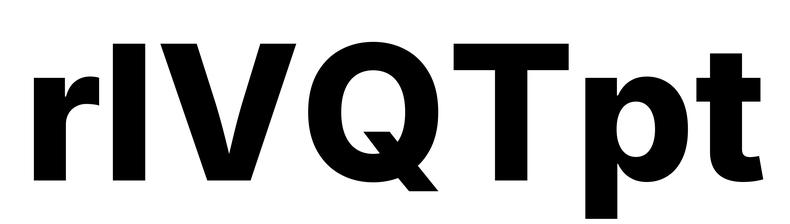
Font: Inter_ExtraBold